Question: I have a dataframe that I would like to plot in a similar way to one of the examples on the <URL>. The example is this one:
'''
ggplot(diamonds, aes(cut, fill=cut)) + geom_bar() + facet_grid(. ~ clarity)
'''
My question is that imagine in the diamonds dataset there were no Ideal cut VV21 clarity diamonds:
'''
newdiamonds <- diamonds[diamonds$clarity != "VVS2" & diamonds$cut != 'Ideal', ]
ggplot(newdiamonds, aes(cut, fill=cut)) + geom_bar() + facet_grid(. ~ clarity)
'''
If you draw this plot the "Ideal" position is still there even though there is no bar to be drawn. Is it possible to suppress drawing of this unused space? In this case it is not useful but in my case I have two columns of variables - 'data', and 'grouping'. I would like to facet across 'grouping' and display by 'data'. For groups of 'grouping' where a member of 'data' doesn't have a value, I don't want ggplot to draw it.
---
## EDIT
Along the lines of the the two answers I am looking for a graph that would look like this:
'''
ggplot(newdiamonds, aes(cut, fill=cut)) + geom_bar() + coord_flip() + facet_grid(clarity~.)
'''
But where each group may have only one or more 'cut' attributes in it.

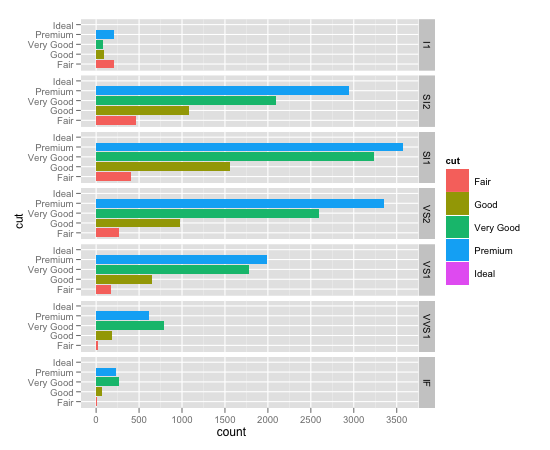
Answer: Alternatively, you can add the argument 'scales='free'' to your 'facet_grid' call.
'''
ggplot(newdiamonds, aes(cut, fill=cut)) + geom_bar() + facet_grid(. ~ clarity, scales='free')
'''
But I would choose the other answer, he just wrote it faster!